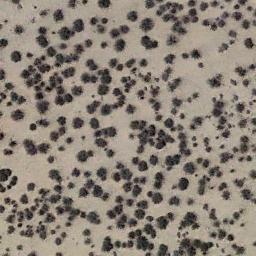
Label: chaparral